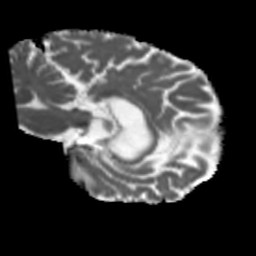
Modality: MD
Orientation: sagittal
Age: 63
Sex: female
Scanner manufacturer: siemens
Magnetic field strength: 3 T
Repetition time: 5.47 s
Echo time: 0.0854 s